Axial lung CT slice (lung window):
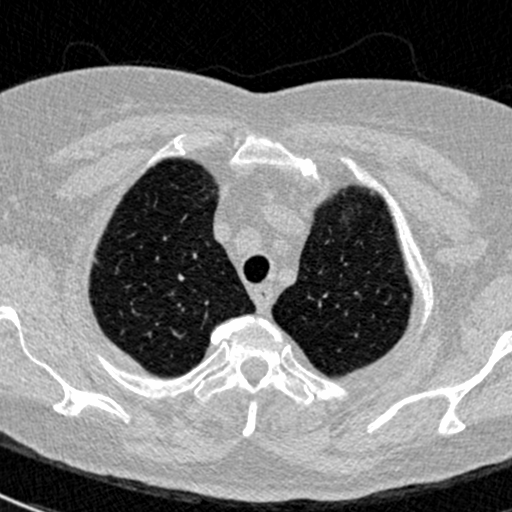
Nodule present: no